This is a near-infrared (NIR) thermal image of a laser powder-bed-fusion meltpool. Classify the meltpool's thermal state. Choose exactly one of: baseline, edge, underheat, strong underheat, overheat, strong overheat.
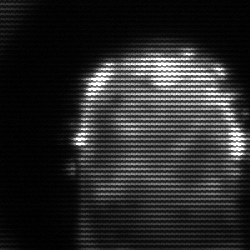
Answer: baseline